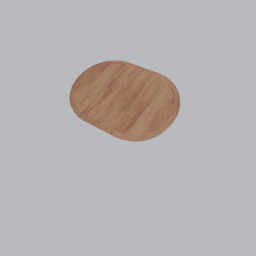
Label: furniture